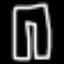
Label: pants